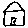
Label: house